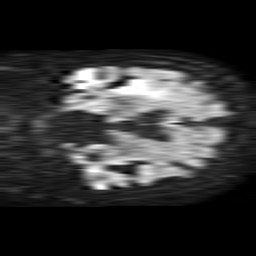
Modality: TRACE
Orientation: coronal
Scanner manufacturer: philips
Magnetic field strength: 1.5 T
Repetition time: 4.6 s
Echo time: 0.08517 s